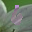
Label: 6